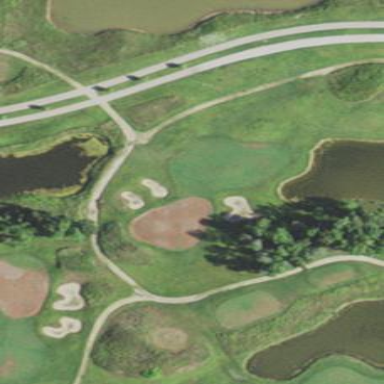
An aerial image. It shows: Grassy area designated as golf fairway.